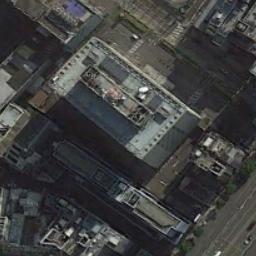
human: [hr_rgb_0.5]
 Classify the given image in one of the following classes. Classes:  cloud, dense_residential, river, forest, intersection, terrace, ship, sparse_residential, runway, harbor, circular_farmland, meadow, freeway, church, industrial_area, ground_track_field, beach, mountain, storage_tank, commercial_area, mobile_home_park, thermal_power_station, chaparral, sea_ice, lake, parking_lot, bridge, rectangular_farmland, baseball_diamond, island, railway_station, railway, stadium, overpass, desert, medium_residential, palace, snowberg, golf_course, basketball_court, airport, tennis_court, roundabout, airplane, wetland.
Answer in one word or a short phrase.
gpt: commercial_area